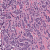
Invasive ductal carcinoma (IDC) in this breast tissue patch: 1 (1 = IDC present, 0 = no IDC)